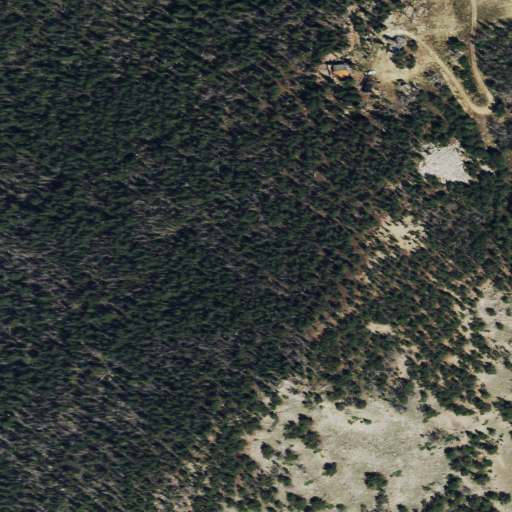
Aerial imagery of mountain in Montana named Grizzly Peak containing evergreen forest and shrub